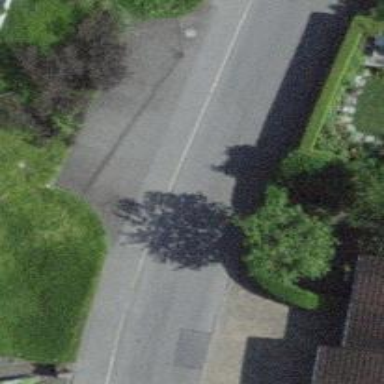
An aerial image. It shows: Residential road with asphalt surface. There is asphalt sidewalk on the right side.